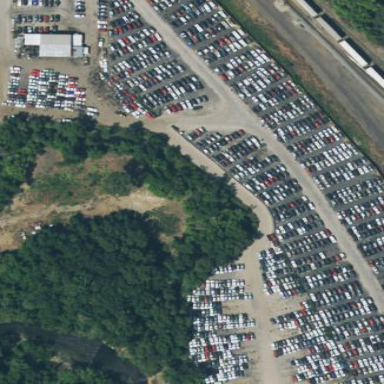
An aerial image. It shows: Scrap yard located in industrial area.